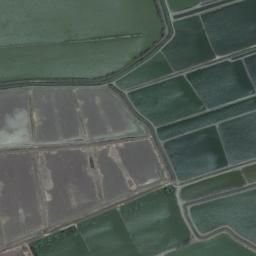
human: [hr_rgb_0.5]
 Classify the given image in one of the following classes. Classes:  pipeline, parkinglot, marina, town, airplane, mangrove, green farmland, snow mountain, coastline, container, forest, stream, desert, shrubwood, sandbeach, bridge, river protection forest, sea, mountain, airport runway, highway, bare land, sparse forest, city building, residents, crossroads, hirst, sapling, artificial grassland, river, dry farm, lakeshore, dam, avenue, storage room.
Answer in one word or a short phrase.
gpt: green farmland